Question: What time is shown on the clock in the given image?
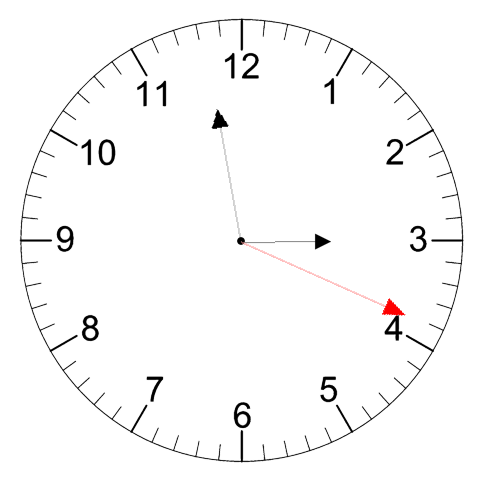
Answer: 02:58:19